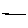
Label: line